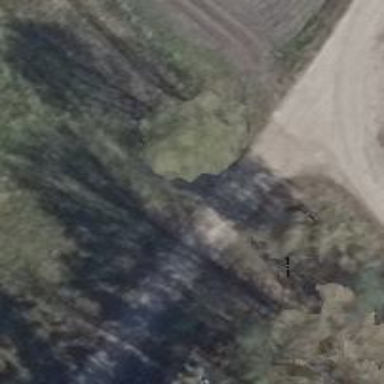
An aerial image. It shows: Dirt track road with grade 3 tracktype.